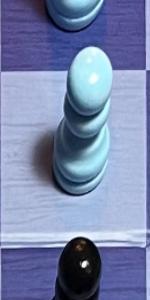
Label: Pawn_Black